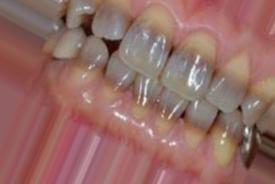
Condition: Tooth Discoloration